Field crop: tomato
Growth stage: 1
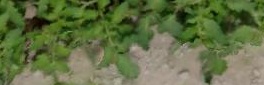
Species: tomato